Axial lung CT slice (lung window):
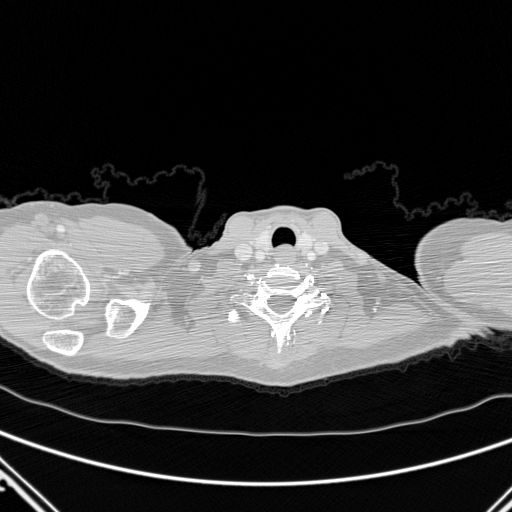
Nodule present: no